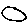
Label: circle